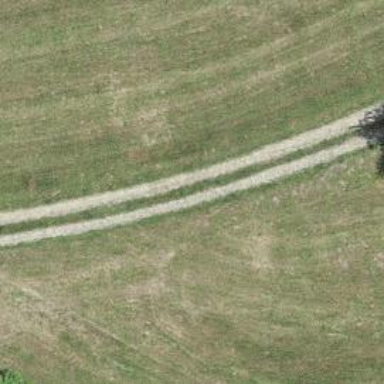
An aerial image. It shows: Track road with grade4 tracktype.